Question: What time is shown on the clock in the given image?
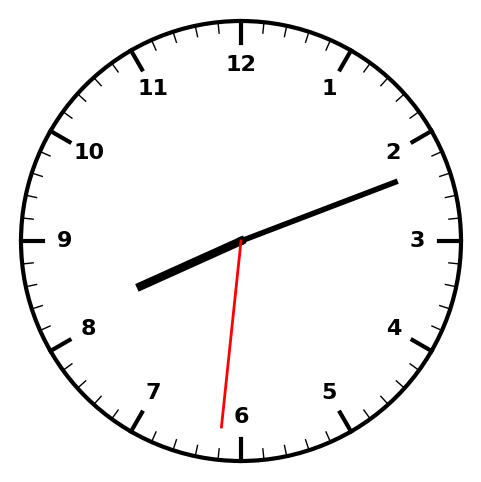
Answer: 08:11:31